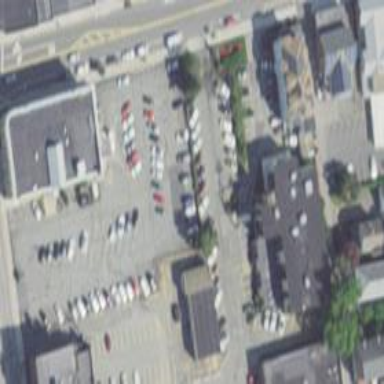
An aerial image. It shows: Parking area with surface.